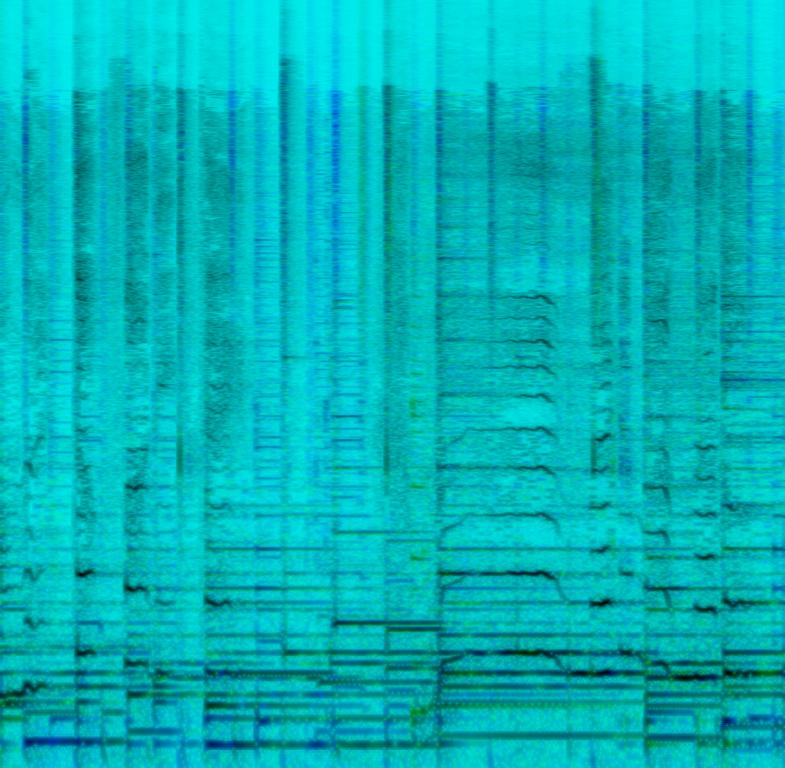
This slow jazz song features a female voice. This is accompanied by an acoustic guitar playing chords. A keyboard plays a fills using a xylophone-like tone. The bass plays the root notes of the chords. Finger snaps are played in some spaces between lines. A shaker provides the percussion for this song. The song features a jazz chord progression providing some complexity to this song. The mood of this song is romantic. This song can be played in a romantic movie.